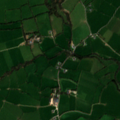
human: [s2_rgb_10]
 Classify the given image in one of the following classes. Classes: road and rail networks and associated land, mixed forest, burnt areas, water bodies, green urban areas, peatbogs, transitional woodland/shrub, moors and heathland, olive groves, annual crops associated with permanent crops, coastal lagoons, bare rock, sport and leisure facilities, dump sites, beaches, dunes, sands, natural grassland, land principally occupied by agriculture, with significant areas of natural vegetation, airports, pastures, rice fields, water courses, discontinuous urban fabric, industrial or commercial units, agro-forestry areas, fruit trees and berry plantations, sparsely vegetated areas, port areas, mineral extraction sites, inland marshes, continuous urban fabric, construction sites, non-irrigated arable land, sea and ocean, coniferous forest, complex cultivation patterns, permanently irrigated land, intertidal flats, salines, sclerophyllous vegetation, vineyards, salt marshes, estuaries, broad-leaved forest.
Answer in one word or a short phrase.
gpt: pastures, complex cultivation patterns